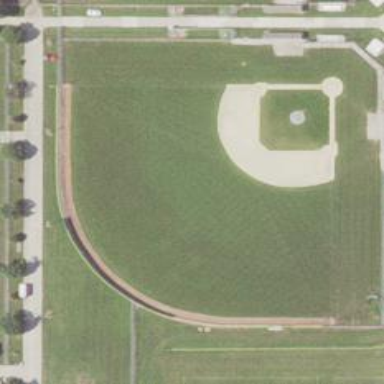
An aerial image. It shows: Baseball pitch for leisure land activities.